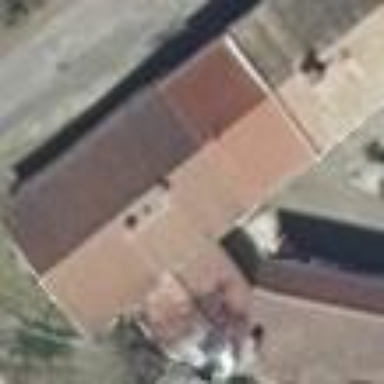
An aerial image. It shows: Building with flat roof painted red.